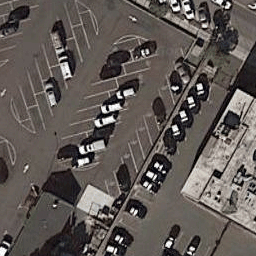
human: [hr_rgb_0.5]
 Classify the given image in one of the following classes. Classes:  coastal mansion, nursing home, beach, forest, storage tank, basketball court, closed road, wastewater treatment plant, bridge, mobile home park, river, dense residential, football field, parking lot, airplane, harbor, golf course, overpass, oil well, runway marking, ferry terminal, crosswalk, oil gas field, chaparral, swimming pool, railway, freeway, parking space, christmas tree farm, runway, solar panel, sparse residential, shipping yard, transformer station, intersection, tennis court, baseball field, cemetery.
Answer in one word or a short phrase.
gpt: parking lot